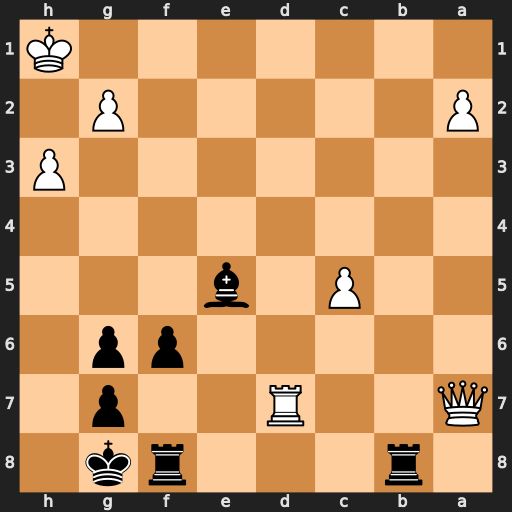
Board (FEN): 1r3rk1/Q2R2p1/5pp1/2P1b3/8/7P/P5P1/7K
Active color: b
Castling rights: -
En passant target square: -
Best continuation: Rb1+ Rd1 Rxd1#